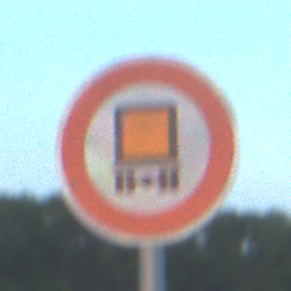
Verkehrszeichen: VerbotKennzeichnungspflichtigeKraftfahrzeugeGefaehrlicheGueter
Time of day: SunriseSunset
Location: Outdoor (Nature)
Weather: PartlyCloudy
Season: NotSpecified
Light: Natural